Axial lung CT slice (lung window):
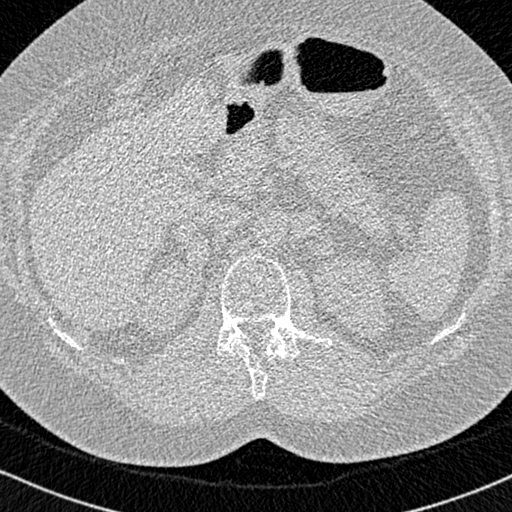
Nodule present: no